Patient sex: M
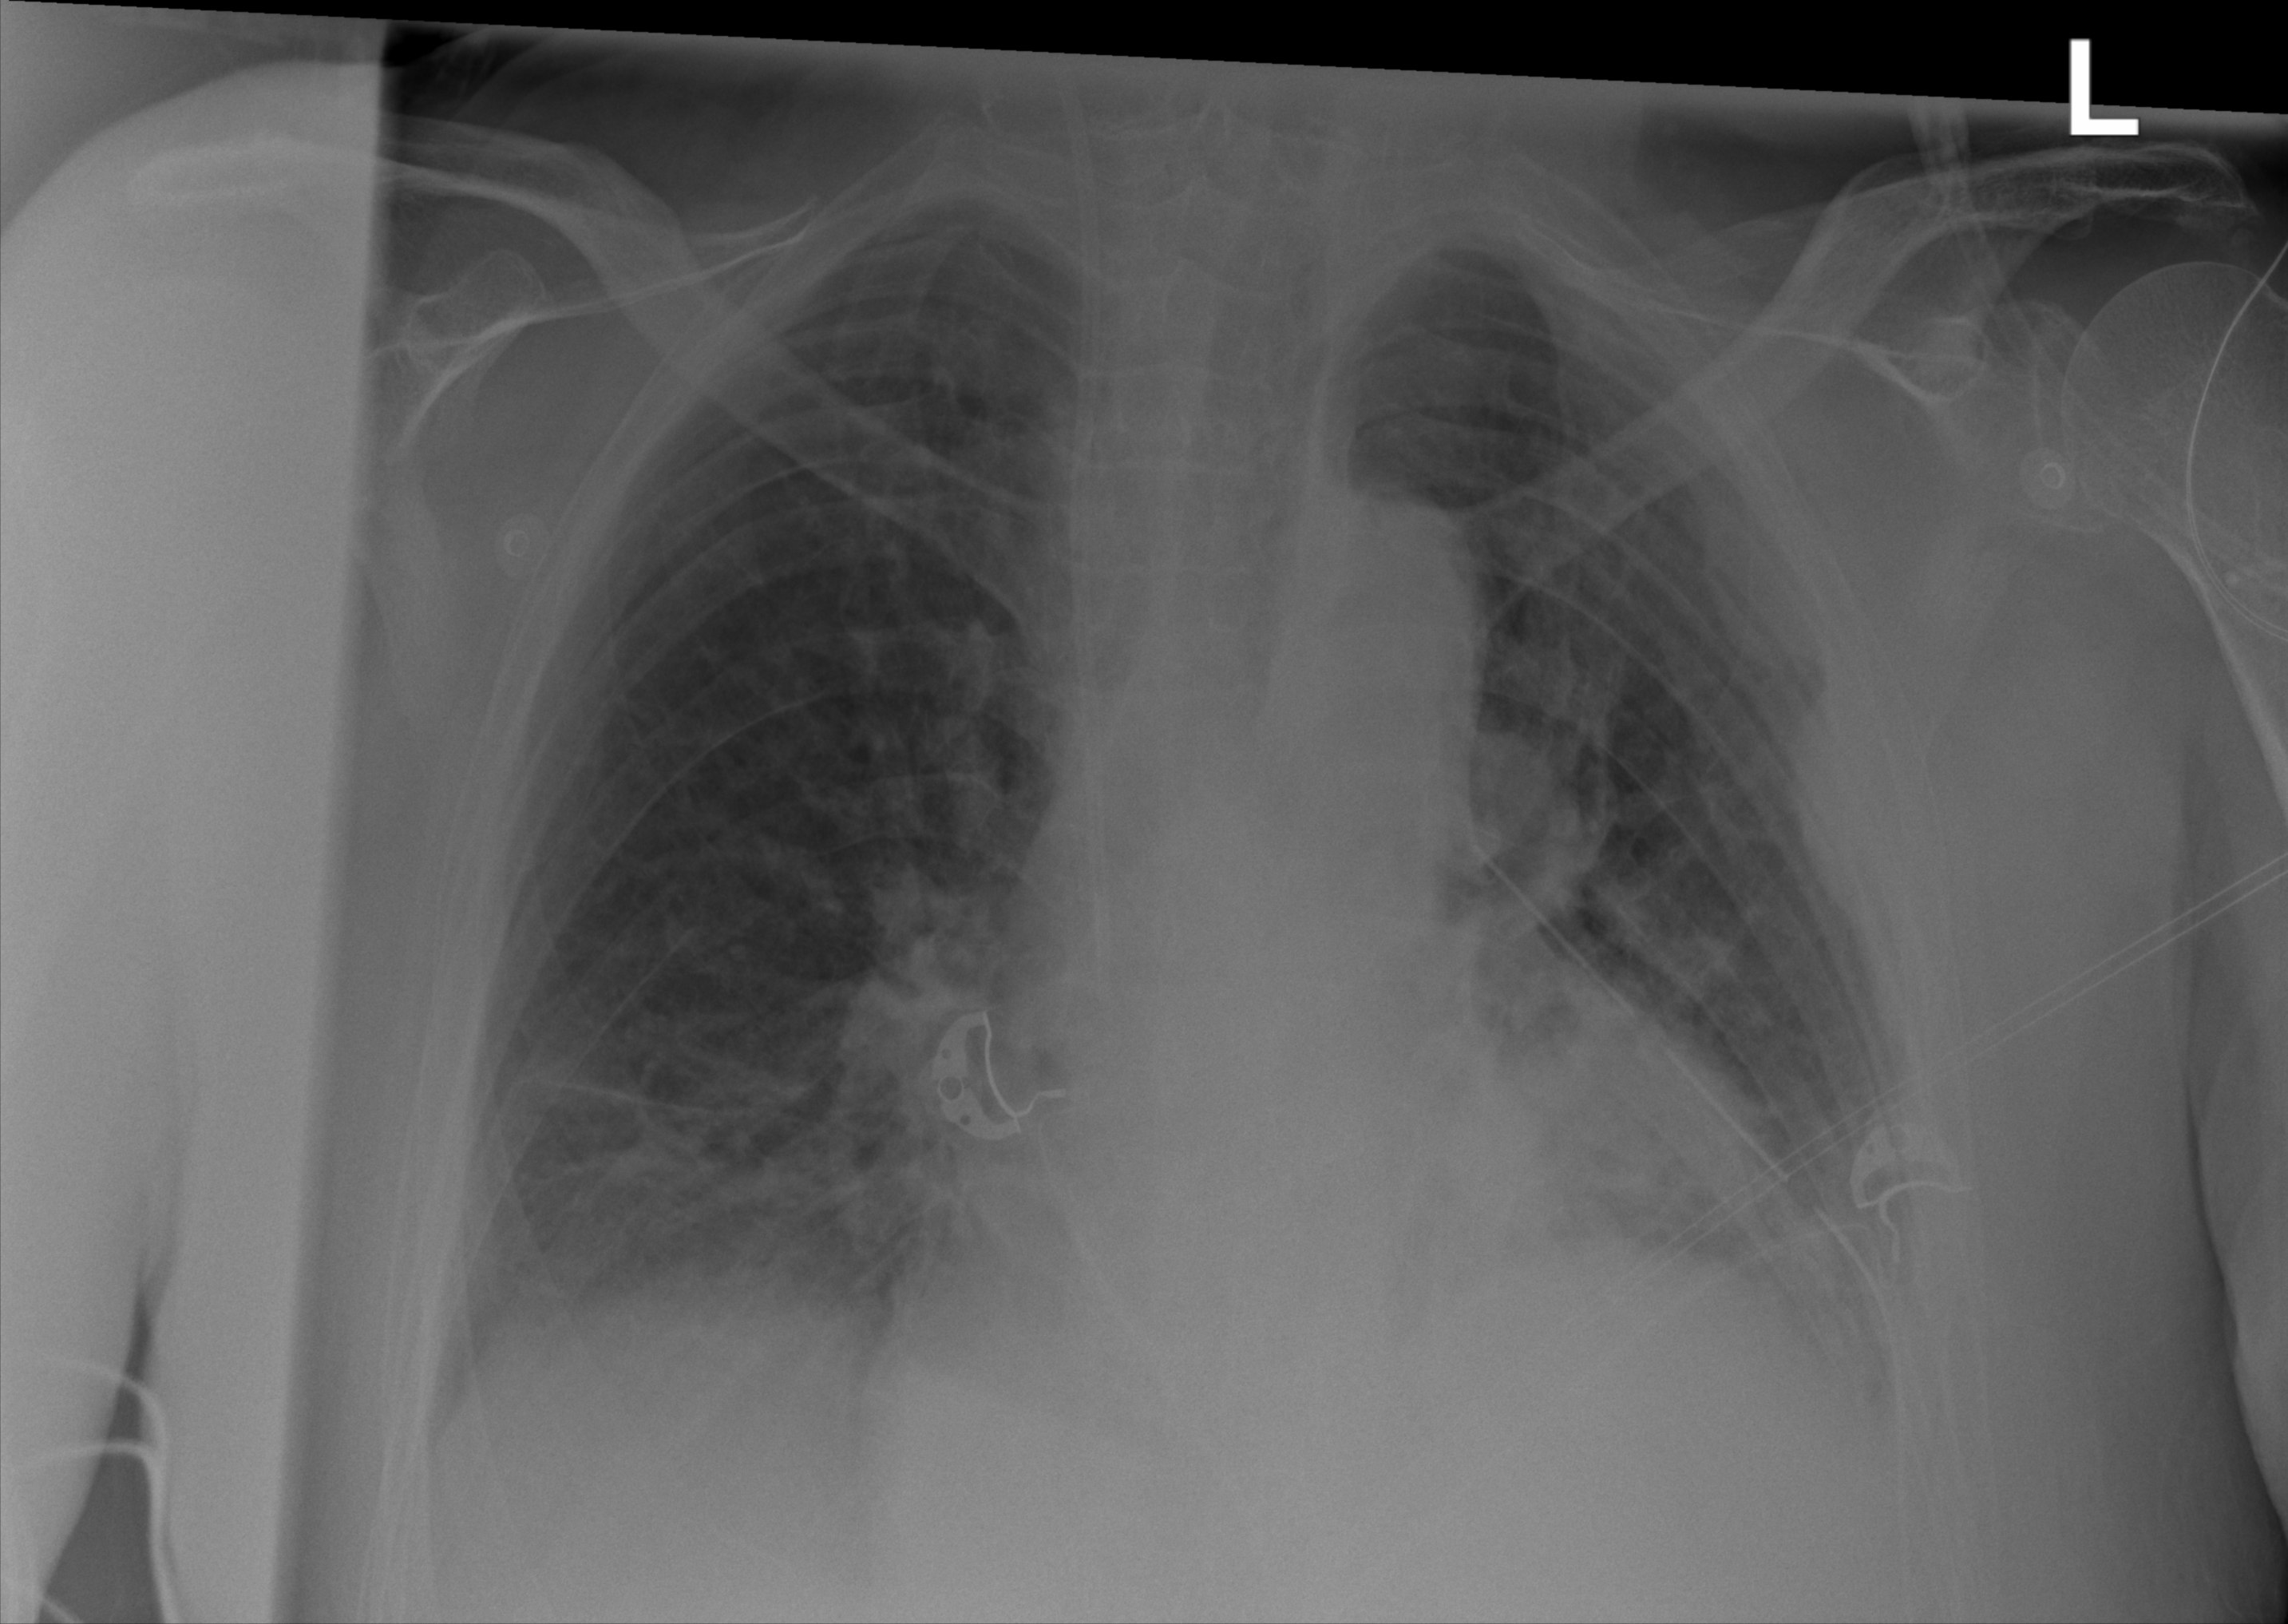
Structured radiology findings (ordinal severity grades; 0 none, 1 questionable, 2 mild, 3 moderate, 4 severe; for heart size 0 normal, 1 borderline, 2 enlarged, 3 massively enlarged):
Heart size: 2
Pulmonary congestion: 2
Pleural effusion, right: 2
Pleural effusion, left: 2
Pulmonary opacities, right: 2
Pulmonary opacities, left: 2
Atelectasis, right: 2
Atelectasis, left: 2